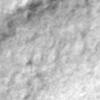
Label: no_change